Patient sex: M
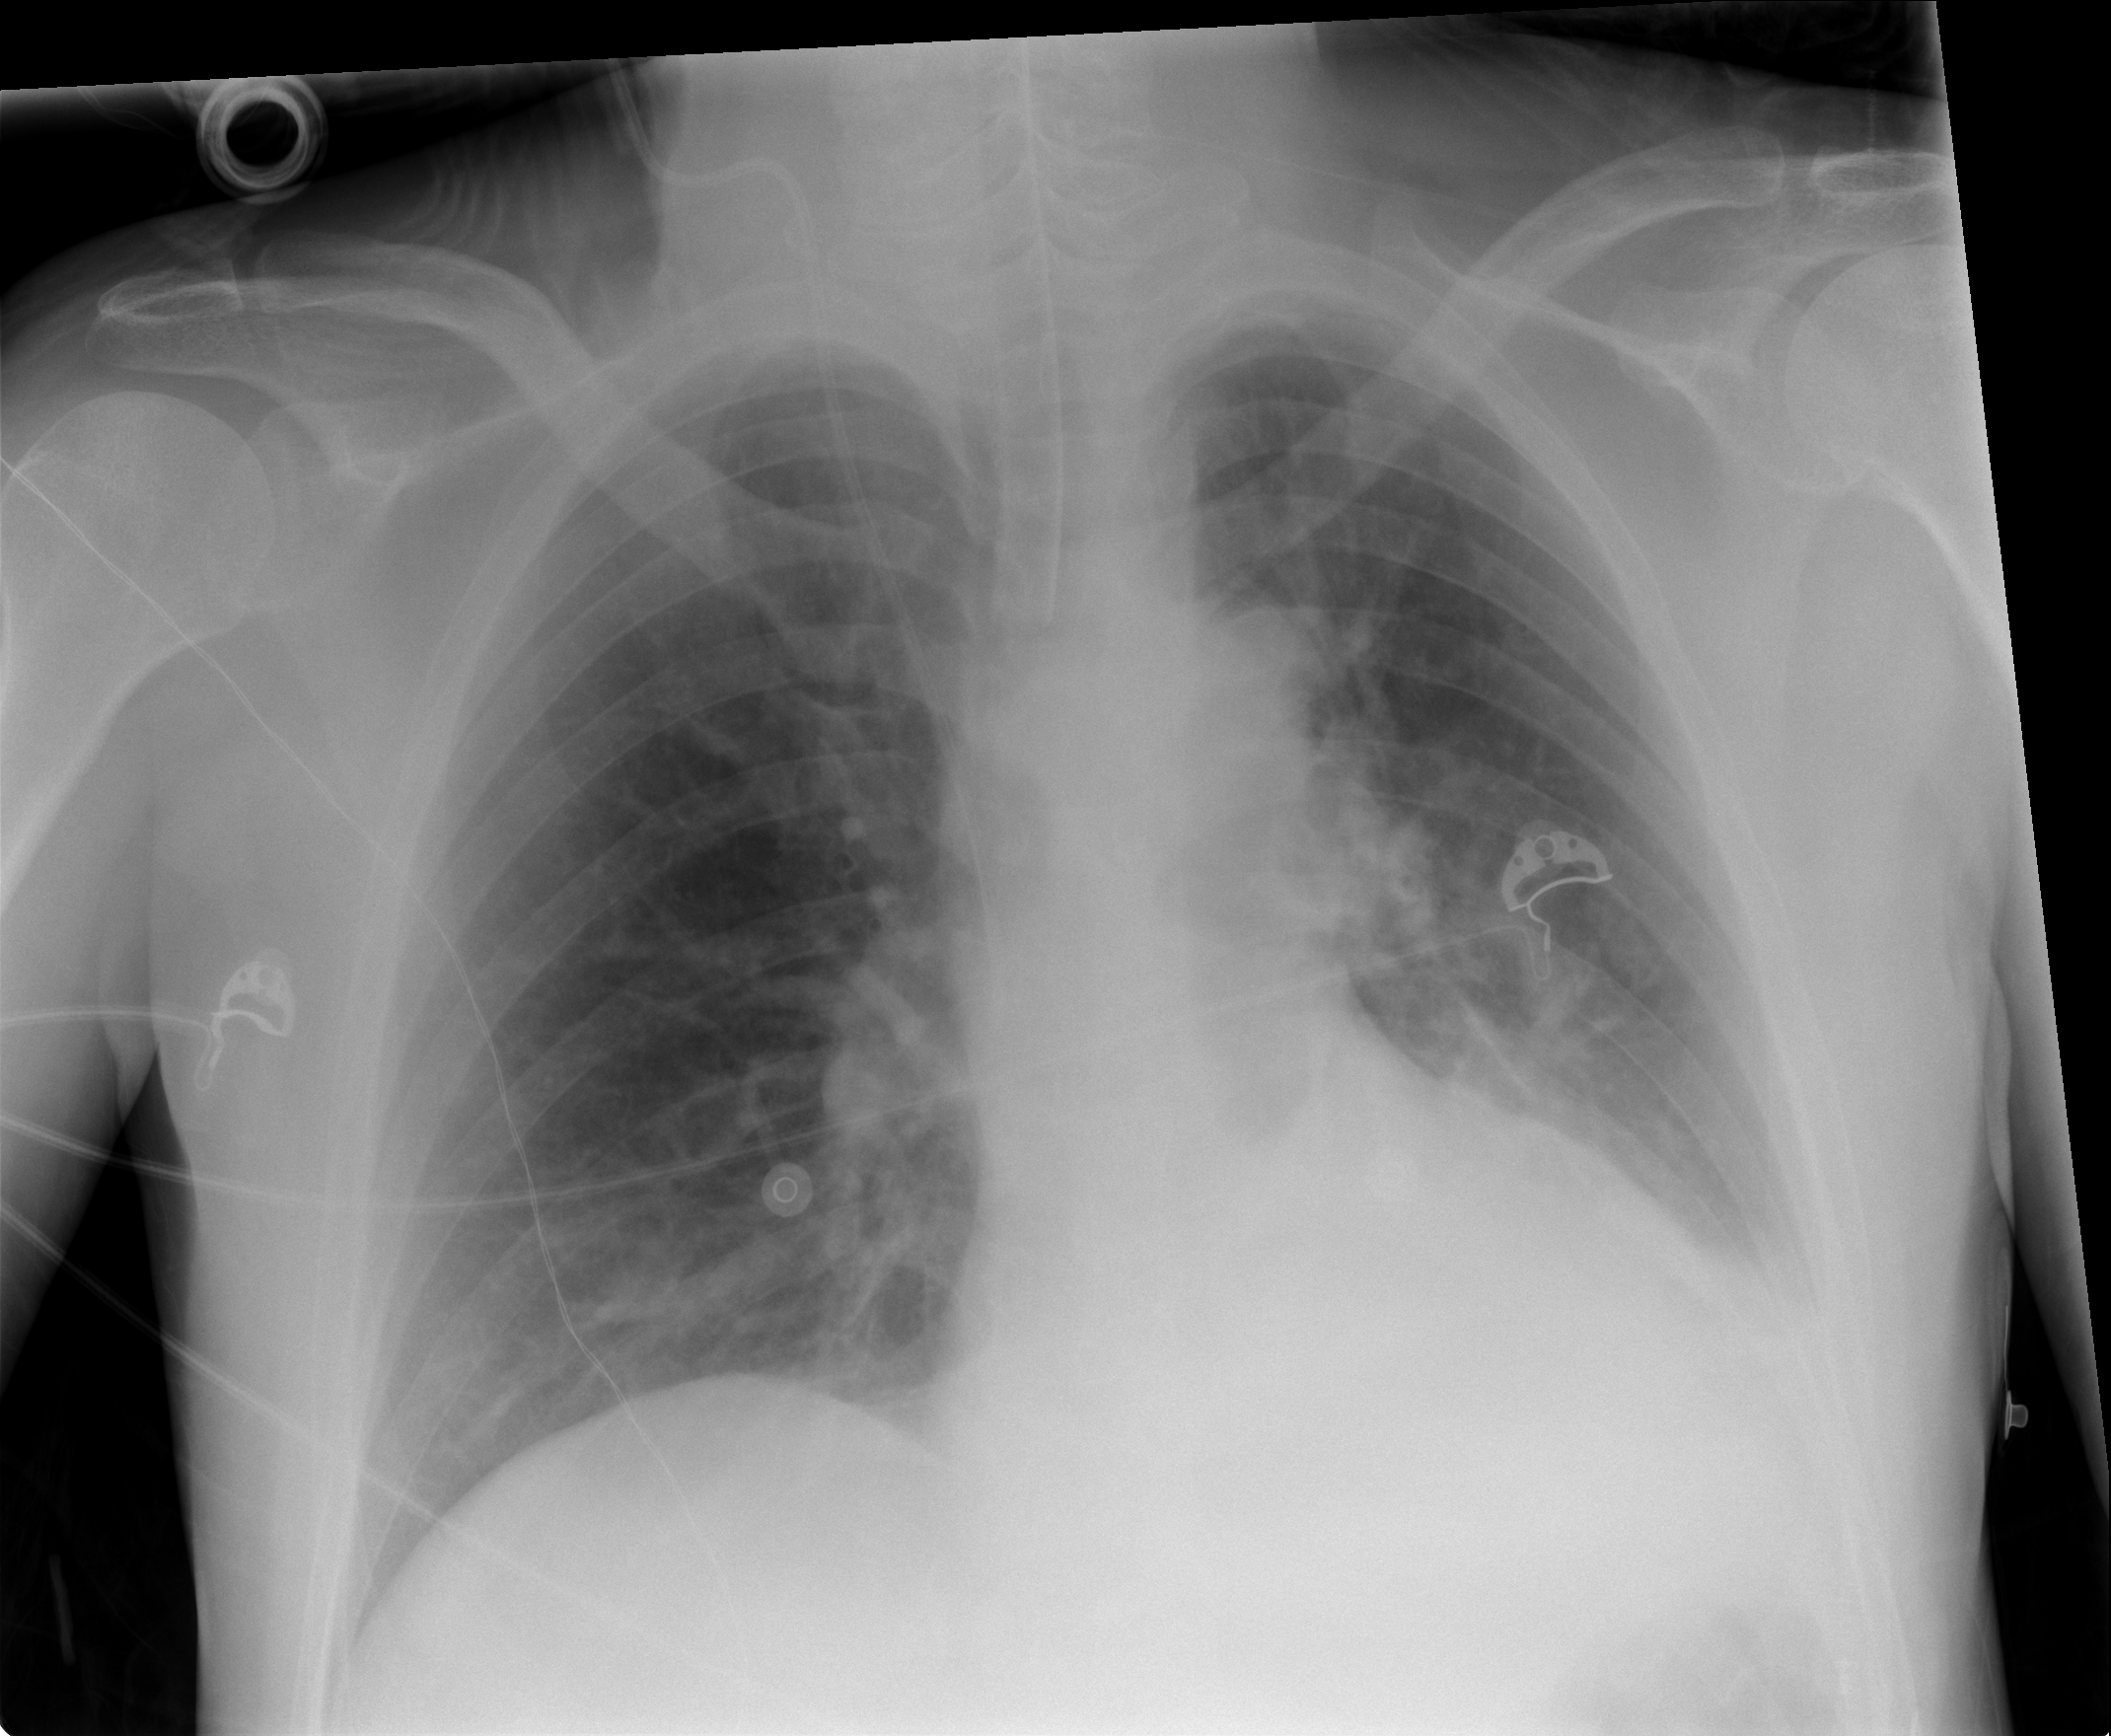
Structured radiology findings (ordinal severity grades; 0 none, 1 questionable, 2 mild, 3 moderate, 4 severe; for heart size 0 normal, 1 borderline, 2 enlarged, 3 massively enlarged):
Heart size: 1
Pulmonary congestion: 0
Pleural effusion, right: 0
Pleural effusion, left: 2
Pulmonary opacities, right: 0
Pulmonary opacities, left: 0
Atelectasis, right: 0
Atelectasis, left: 2